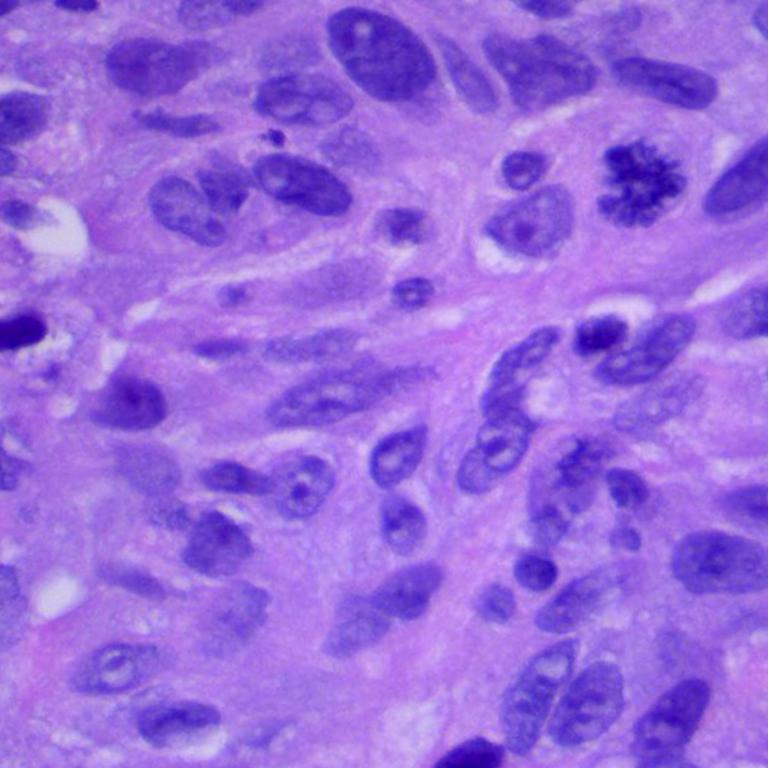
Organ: lung
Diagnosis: squamous carcinomas